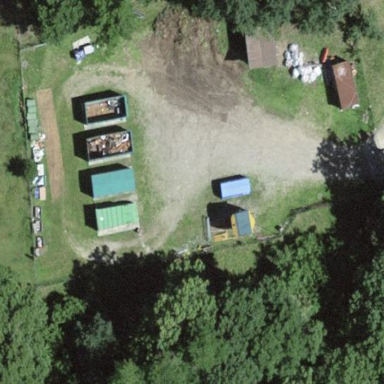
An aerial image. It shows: Recycling center.